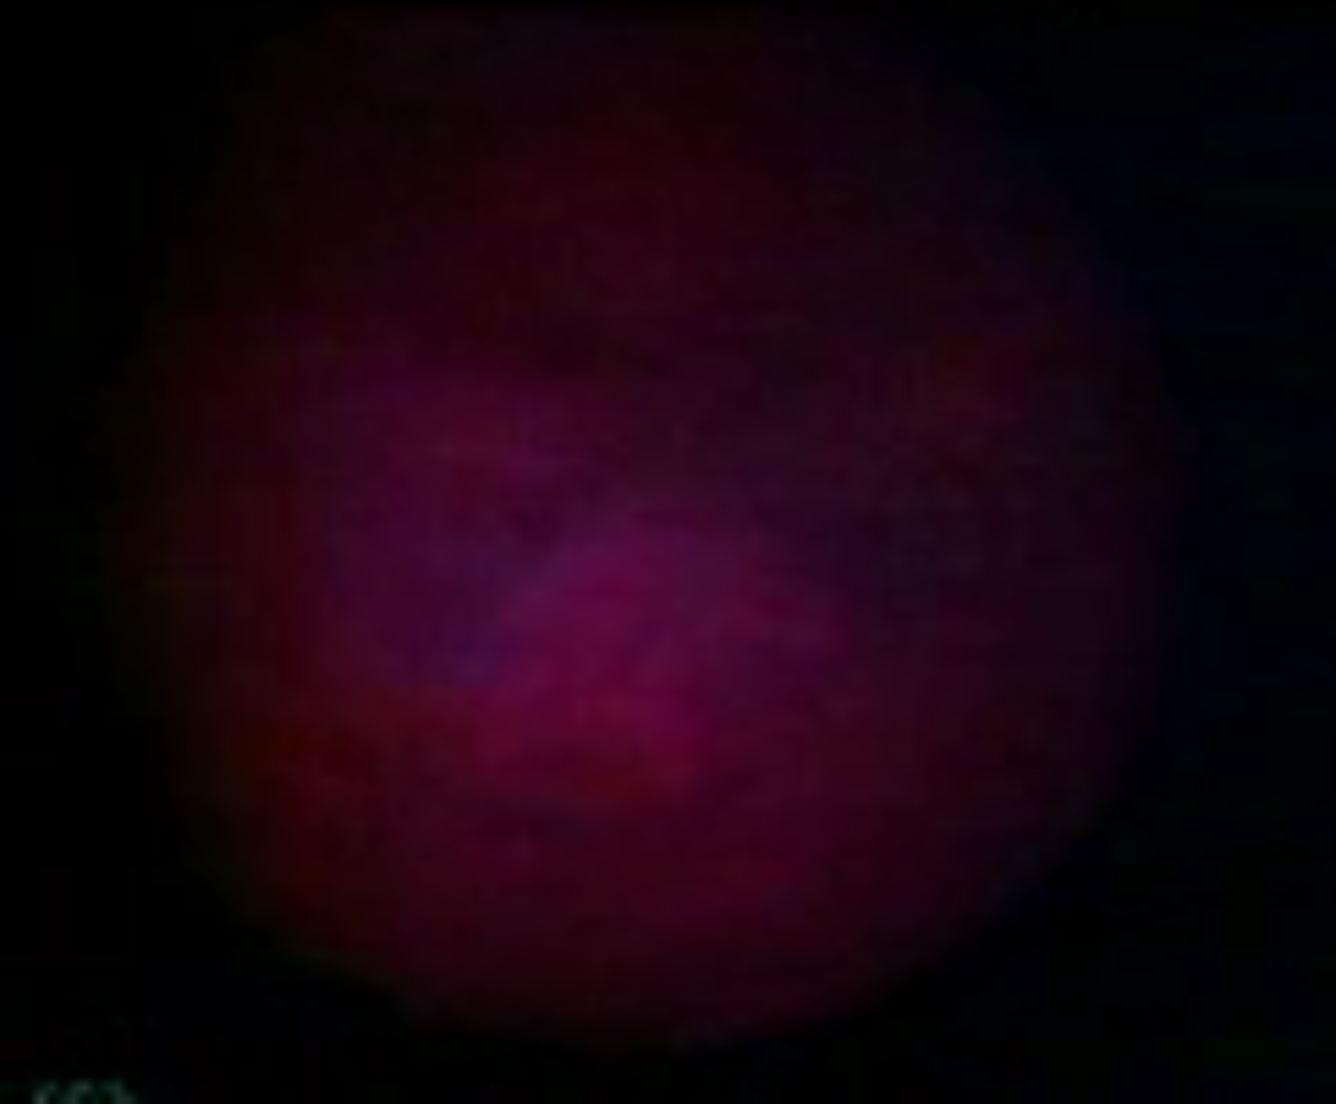
Modality: BLC
Class: Malignant
Subclass: HighGradePapillary
Lesion: L2
Stage: Ta
Morphology: Papillary
Bladder cancer association: Yes